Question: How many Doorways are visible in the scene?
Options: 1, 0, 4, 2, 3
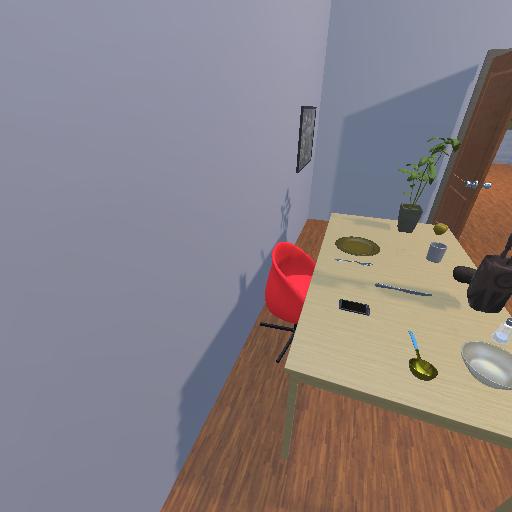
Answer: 1